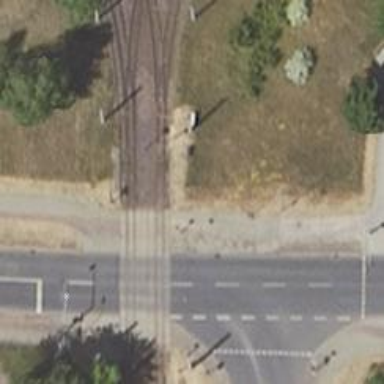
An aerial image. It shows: Railway switch.